Question: How do I get the text on the right side of the read line to vertically align with the top line?
See image, how to get the text to the right of the red line to line up below with the top text?

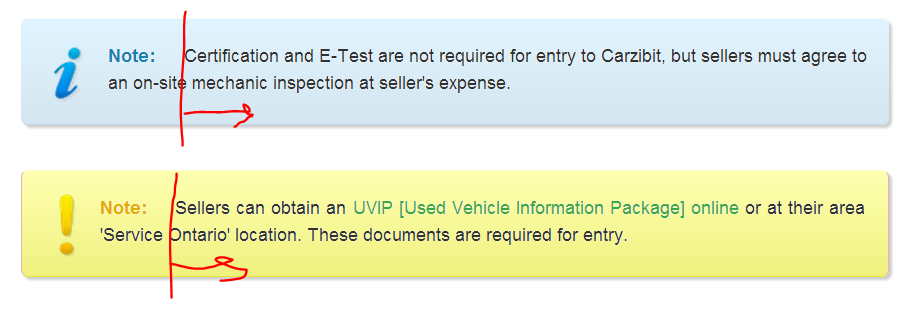
Answer: I suppose you got something like this:
'''
<div class="note">
<span class="label">Note:</span>
<span class="text">Certification and E-Tests are...</span>
</div>
'''
I'd use the 'HTML' tags 'dl', 'dt' & 'dd' (<URL> for it:
'''
<dl>
<dt>Note:</dt>
<dd>Certificaiton and E-Test are not required for entry to Carbuitlz but seller must agree to an on-site mechanic inspection at seller's price</dd>
</dl>
'''
Applying almost no 'CSS':
'''
dl dt { float:left; }
'''
---
## The result: